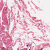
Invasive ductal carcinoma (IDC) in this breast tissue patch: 0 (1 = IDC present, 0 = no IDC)